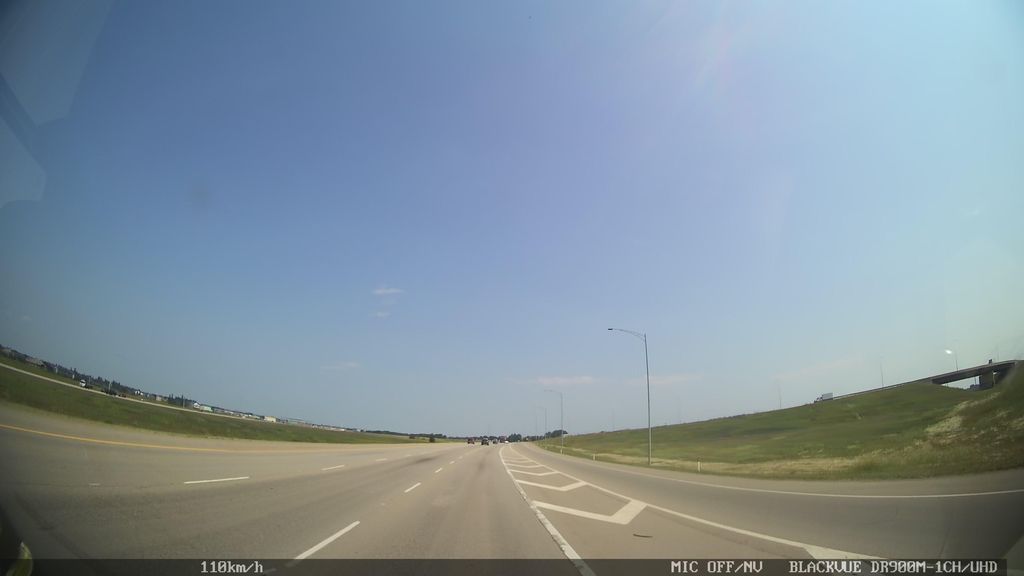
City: edmonton